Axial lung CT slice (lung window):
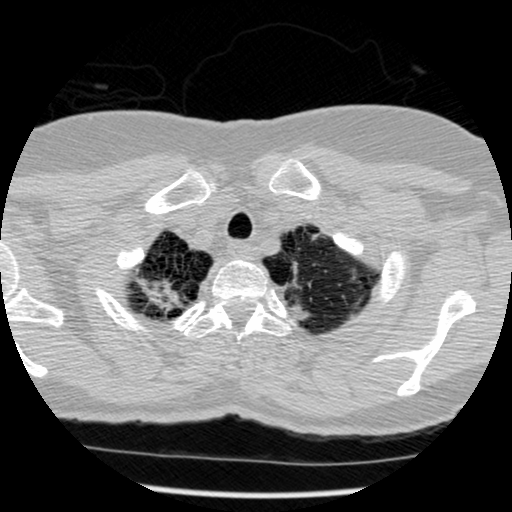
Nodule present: no